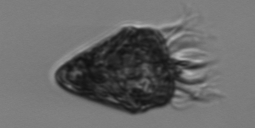
Label: Strombidium_morphotype2